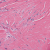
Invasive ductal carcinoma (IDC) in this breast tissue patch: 1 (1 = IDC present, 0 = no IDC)